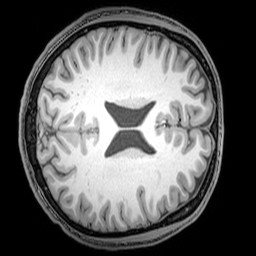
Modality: T1w
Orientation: axial
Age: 22
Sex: male
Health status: healthy
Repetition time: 0.081 s
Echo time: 0.037 s